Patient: sex M, age 78
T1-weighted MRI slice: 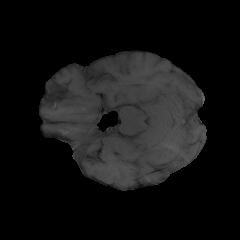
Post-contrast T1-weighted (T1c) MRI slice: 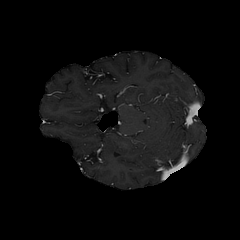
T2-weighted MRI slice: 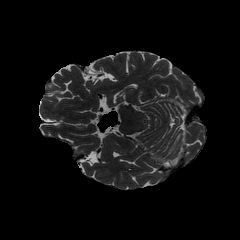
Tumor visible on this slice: no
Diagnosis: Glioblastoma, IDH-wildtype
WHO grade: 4